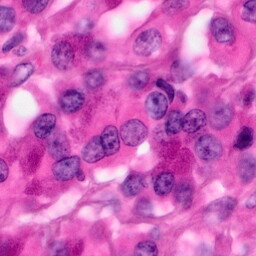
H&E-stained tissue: Pancreatic